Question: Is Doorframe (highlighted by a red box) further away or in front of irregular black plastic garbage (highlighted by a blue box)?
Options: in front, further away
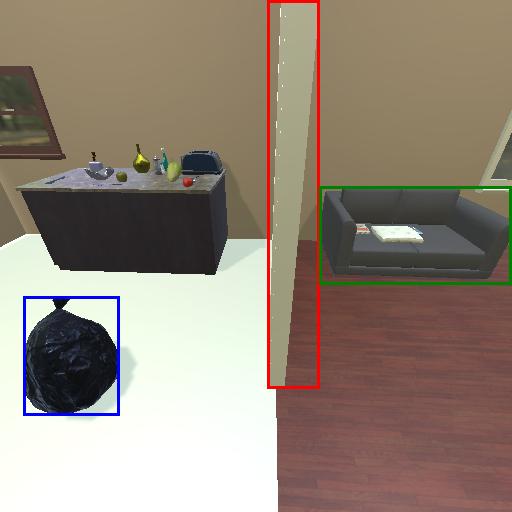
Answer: in front